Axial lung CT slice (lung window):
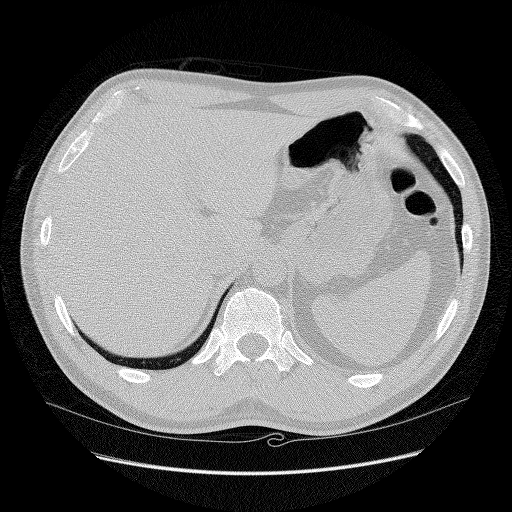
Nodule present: no